Field crop: maize
Growth stage: 1
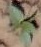
Species: datura